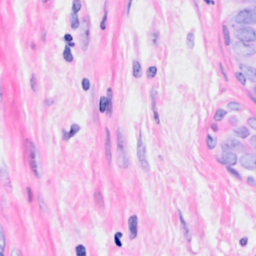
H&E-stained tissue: Breast